Question: I was looking at the SalesForce data model. The image can be seen here below:

Does anyone know what tool that was used to make this?
This image was copied from <URL>
More images can be found here:
<URL>
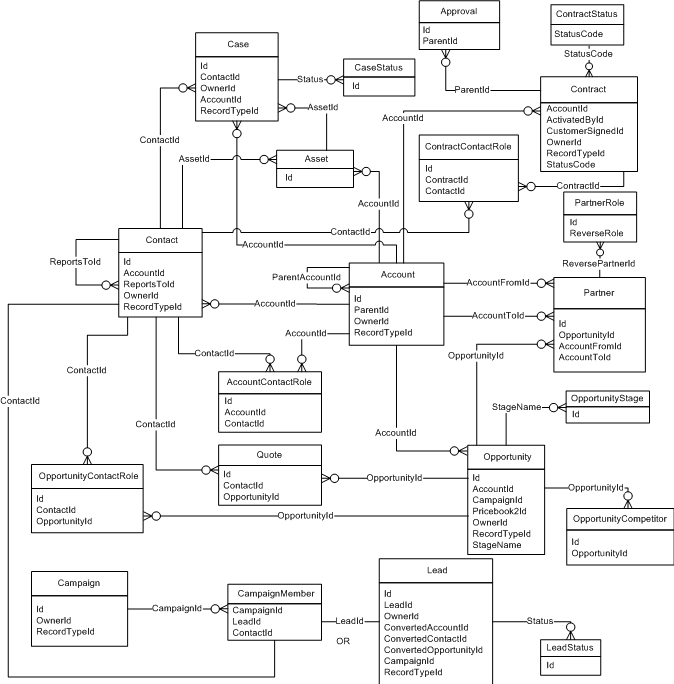
Answer: <URL>
I think it might be this one?